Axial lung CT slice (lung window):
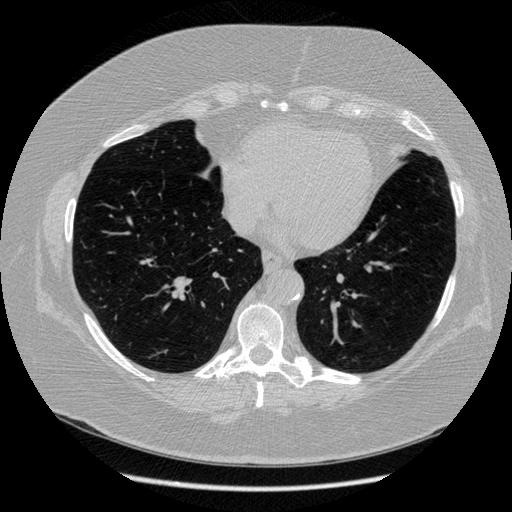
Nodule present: no